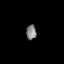
Tissue: lung
Cell type: Endothelial cells
Senescence score: 0.5697
Nuclear area (px): 145
Mean DAPI intensity: 130.779